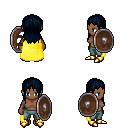
a pixel art fantasy rpg character, female body template, human, dark skin, yellow cape, teal pants, raven unkempt hairstyle, gold boots, shield, four views (front, back, left, right), 2x2 character sprite sheet, small pixel art, hard edges, no anti-aliasing